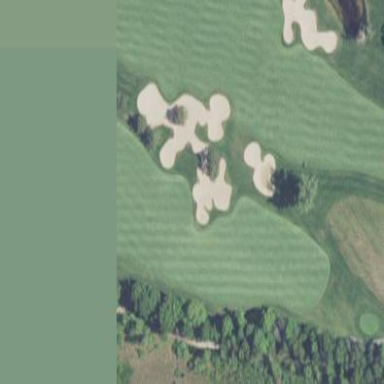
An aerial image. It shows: Rough area on grassy golf course.